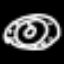
Label: donut